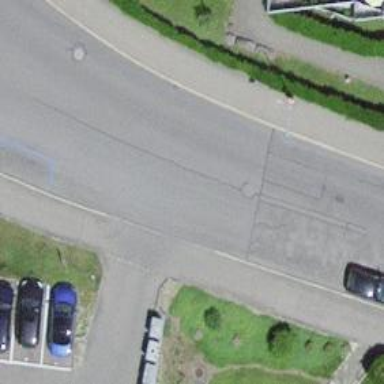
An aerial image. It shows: Public transport stop position.